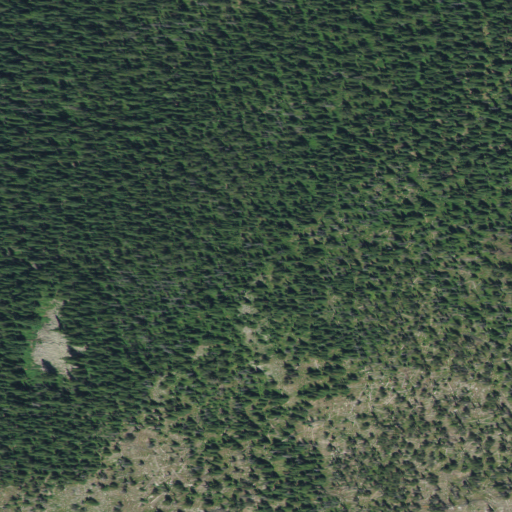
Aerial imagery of mountain in Idaho named Italian Peak containing only evergreen forest